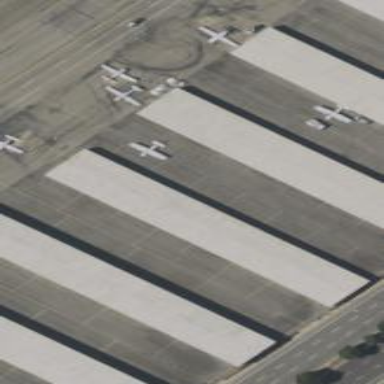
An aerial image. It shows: Building that is hangar at the airport.